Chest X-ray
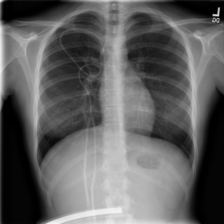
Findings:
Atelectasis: negative
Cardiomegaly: negative
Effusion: negative
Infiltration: negative
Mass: negative
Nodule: negative
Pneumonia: negative
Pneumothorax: negative
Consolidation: negative
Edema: negative
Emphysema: negative
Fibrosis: negative
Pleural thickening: negative
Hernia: negative